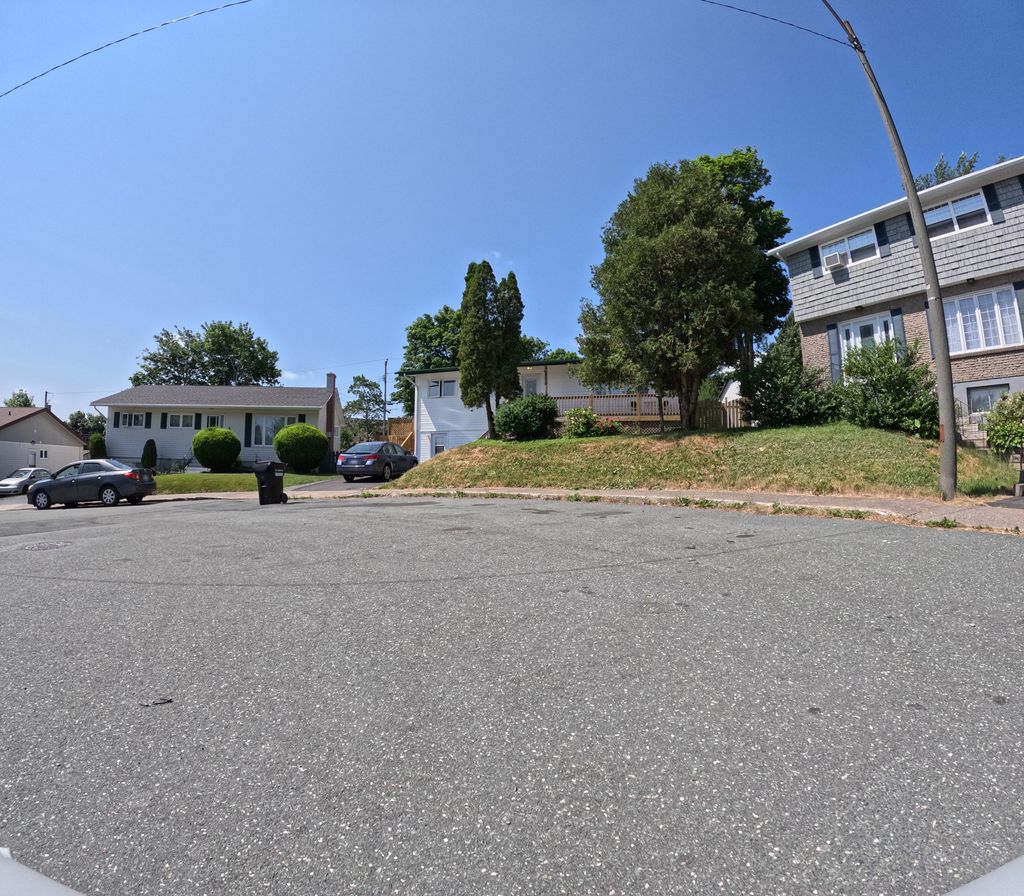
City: st_johns